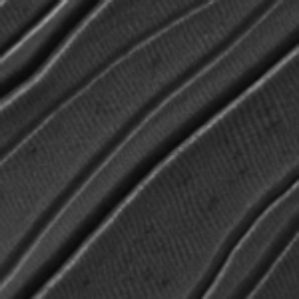
Label: frost